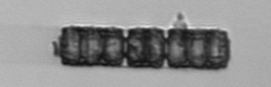
Label: Paralia_sulcata